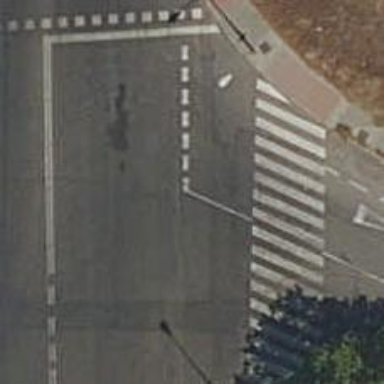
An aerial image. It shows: Road with "give way" sign.